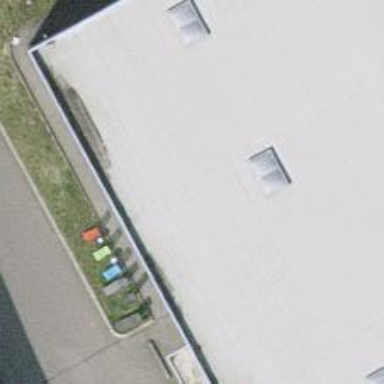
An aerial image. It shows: Furniture shop.